Field crop: tomato
Growth stage: 2
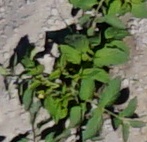
Species: tomato